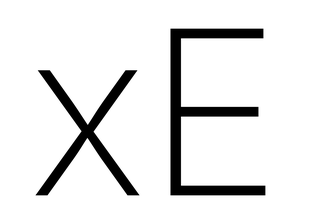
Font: Inter_ExtraLight